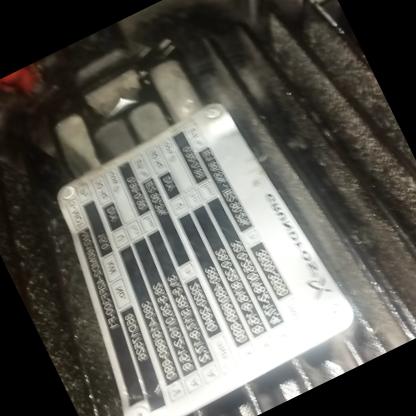
Klasa: tabliczka-znamionowa